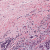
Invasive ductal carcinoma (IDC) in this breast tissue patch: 1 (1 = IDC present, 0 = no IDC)